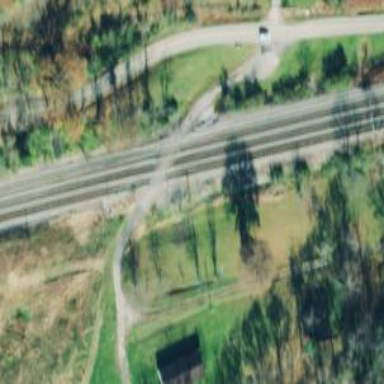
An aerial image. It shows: Level crossing along the railway.